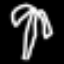
Label: palm tree